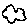
Label: cloud